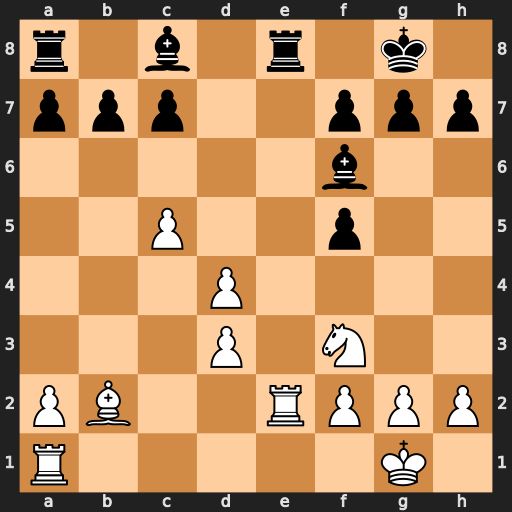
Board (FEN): r1b1r1k1/ppp2ppp/5b2/2P2p2/3P4/3P1N2/PB2RPPP/R5K1
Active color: w
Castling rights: -
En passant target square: -
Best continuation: Rxe8#